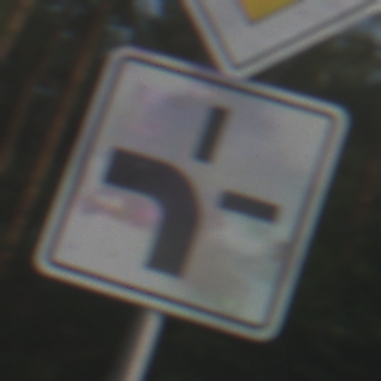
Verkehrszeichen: VerlaufVorfahrtsstrasse1
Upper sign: Vorfahrtsstrasse
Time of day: SunriseSunset
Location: Outdoor (Nature)
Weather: PartlyCloudy
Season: NotSpecified
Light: Natural